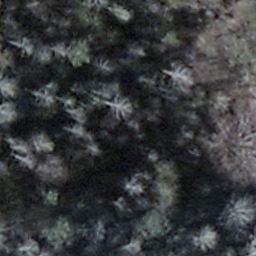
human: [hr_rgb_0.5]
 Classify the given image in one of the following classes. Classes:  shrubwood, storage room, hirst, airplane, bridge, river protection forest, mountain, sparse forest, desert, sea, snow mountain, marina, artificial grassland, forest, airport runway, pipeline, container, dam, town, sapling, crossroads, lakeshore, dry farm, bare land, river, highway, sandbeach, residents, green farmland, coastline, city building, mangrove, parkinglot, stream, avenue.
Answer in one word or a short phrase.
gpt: shrubwood